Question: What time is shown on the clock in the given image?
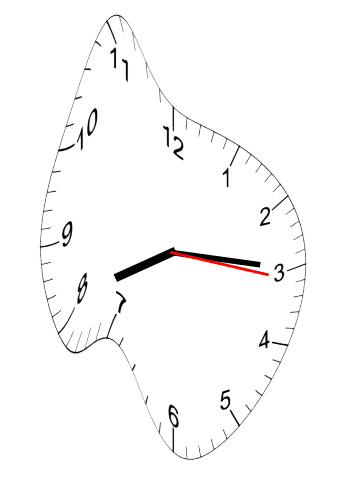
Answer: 08:15:16